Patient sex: F
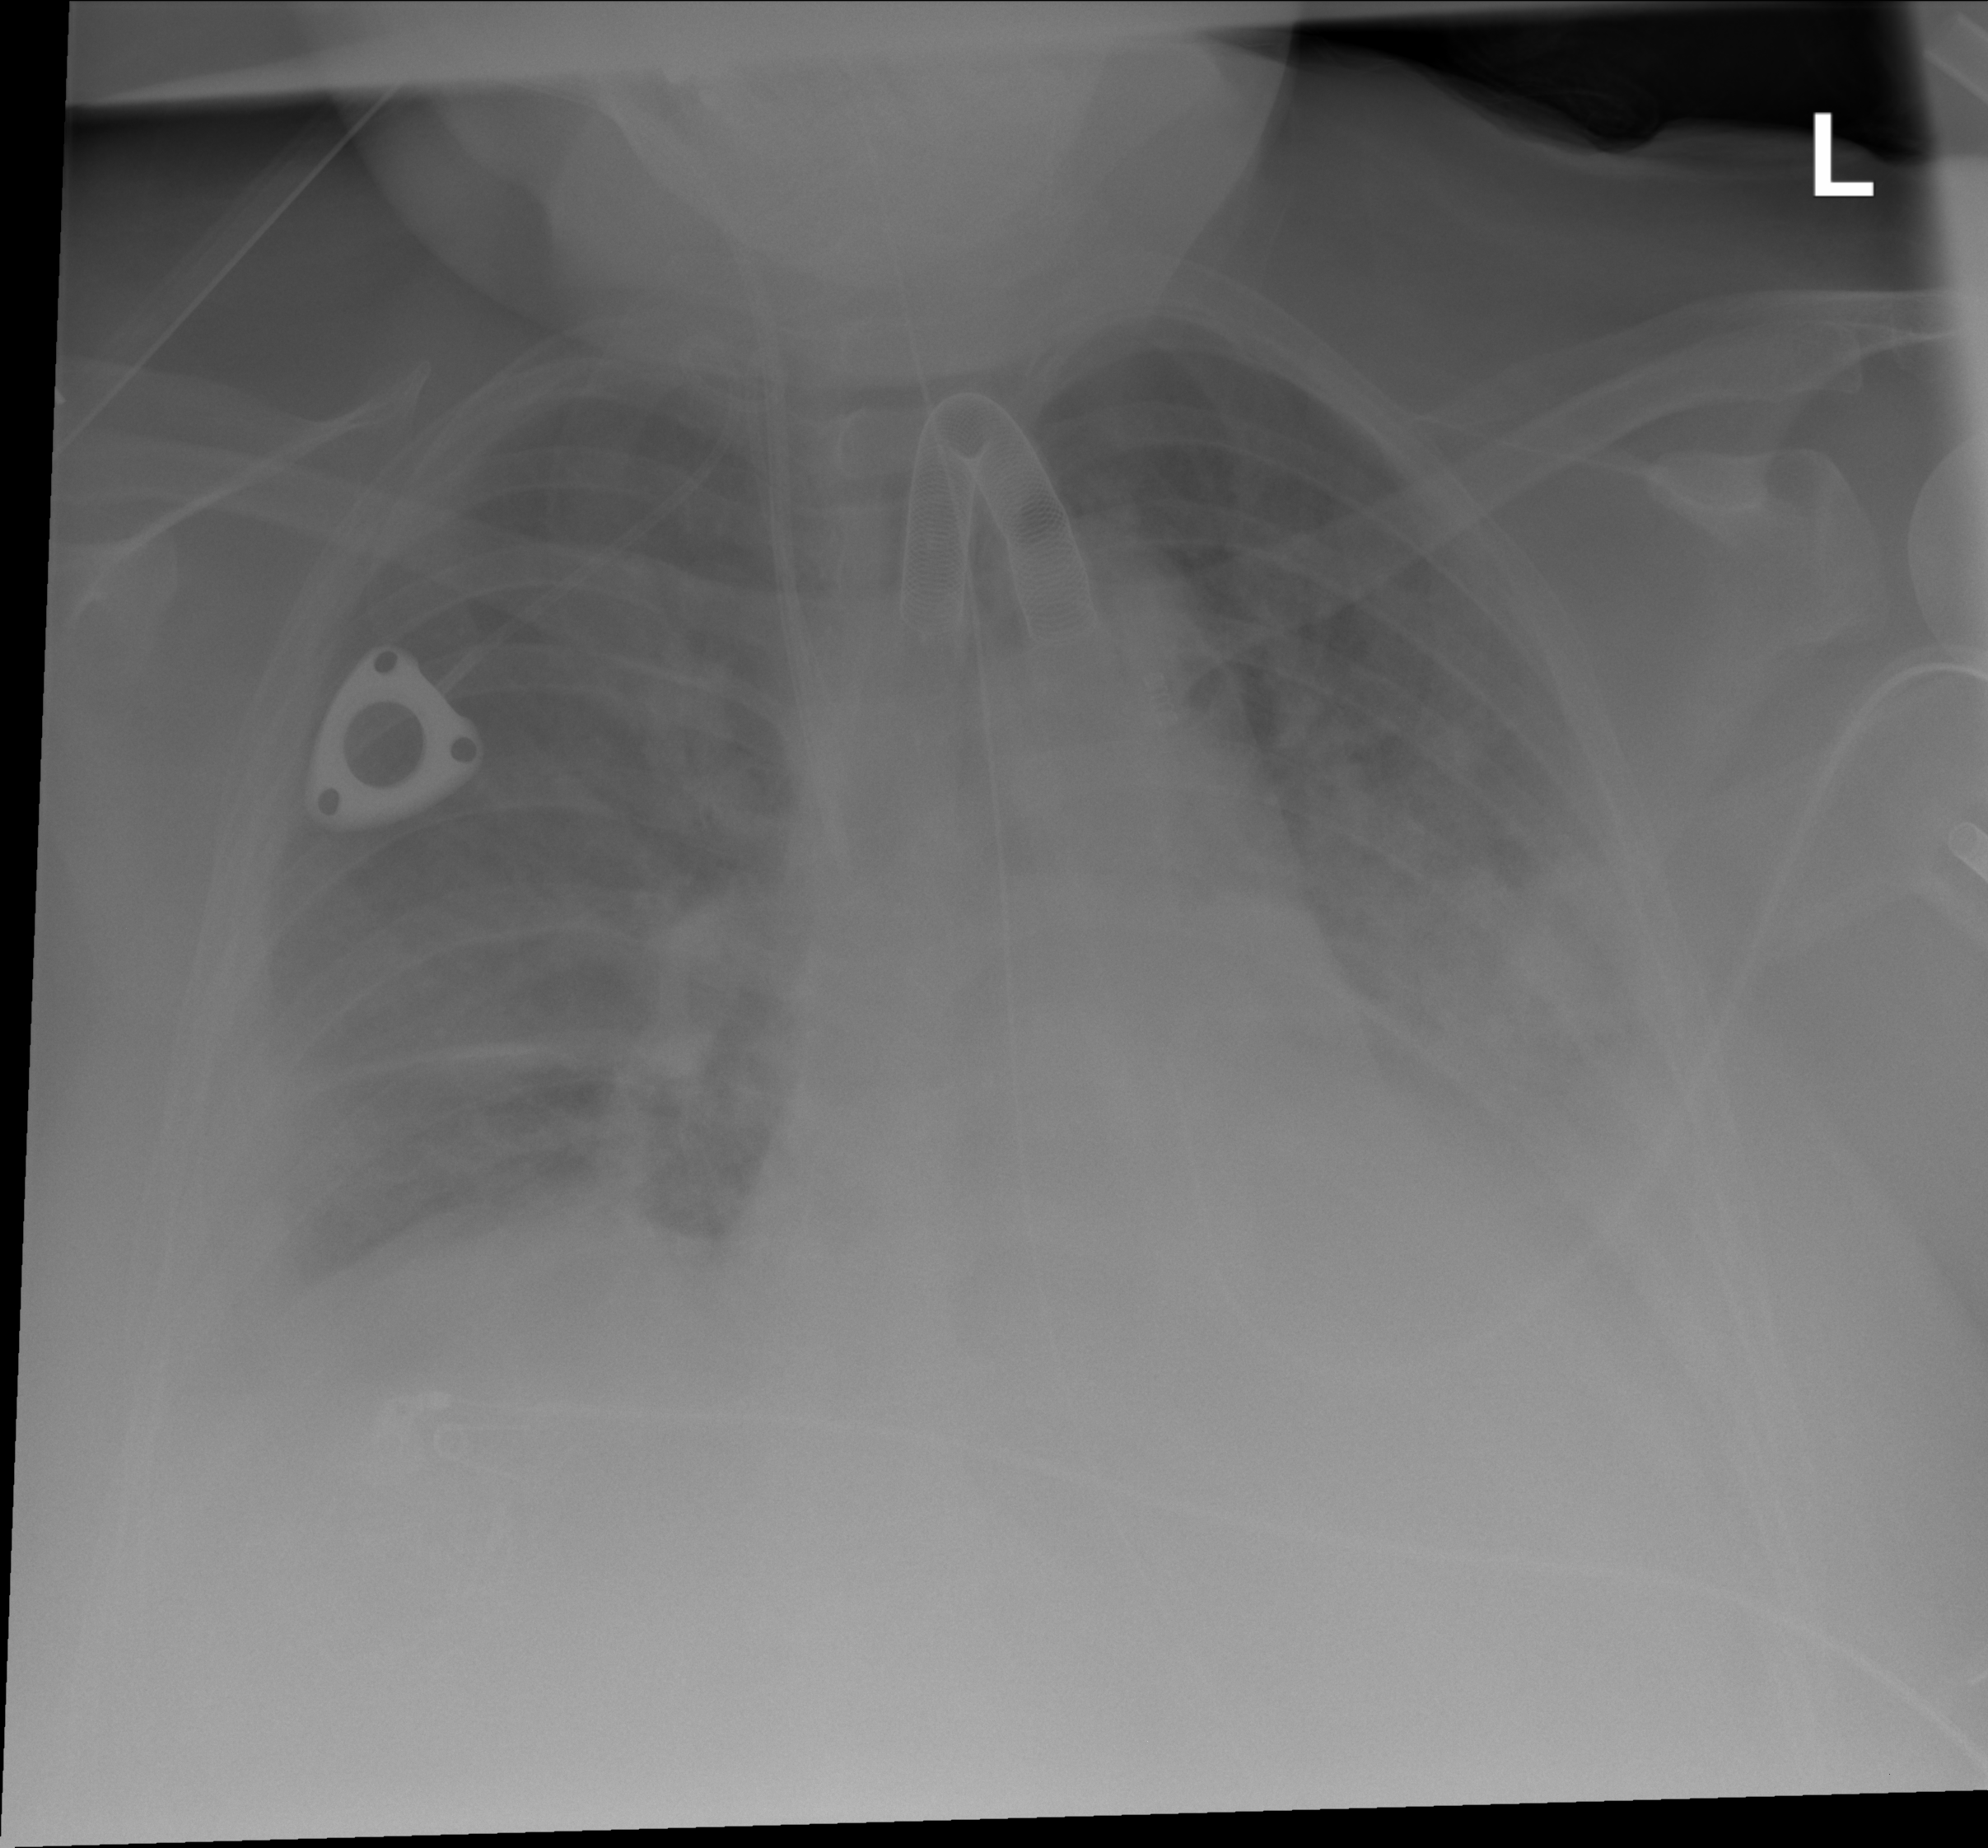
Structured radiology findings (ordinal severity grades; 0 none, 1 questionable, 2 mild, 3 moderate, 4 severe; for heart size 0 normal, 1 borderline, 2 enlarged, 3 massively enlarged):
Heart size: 2
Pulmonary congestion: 2
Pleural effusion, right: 2
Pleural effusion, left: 1
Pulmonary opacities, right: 2
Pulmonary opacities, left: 3
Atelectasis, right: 3
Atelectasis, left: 3